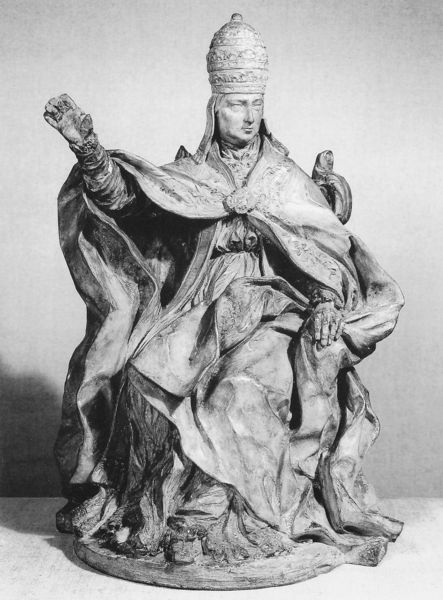
Titel: Pius II.
Künstler: Giuseppe Mazzuoli
Institution: Cambridge, Fitzwilliam Museum
Schlagwörter: hand, umhang, hut, stuhl, arm, falten, gesicht, sockel, hände, porträt, gewand, mantel, sitzend, brosche, krone, skulptur, statue, bischof, papst, thron, büste, plastik, zeigen, foto, schwarzweiß, ausstrecken, ausgestreckt, segen, segnen, mitra, ornat, weisen